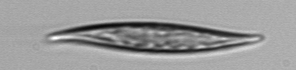
Label: Pleurosigma